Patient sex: F
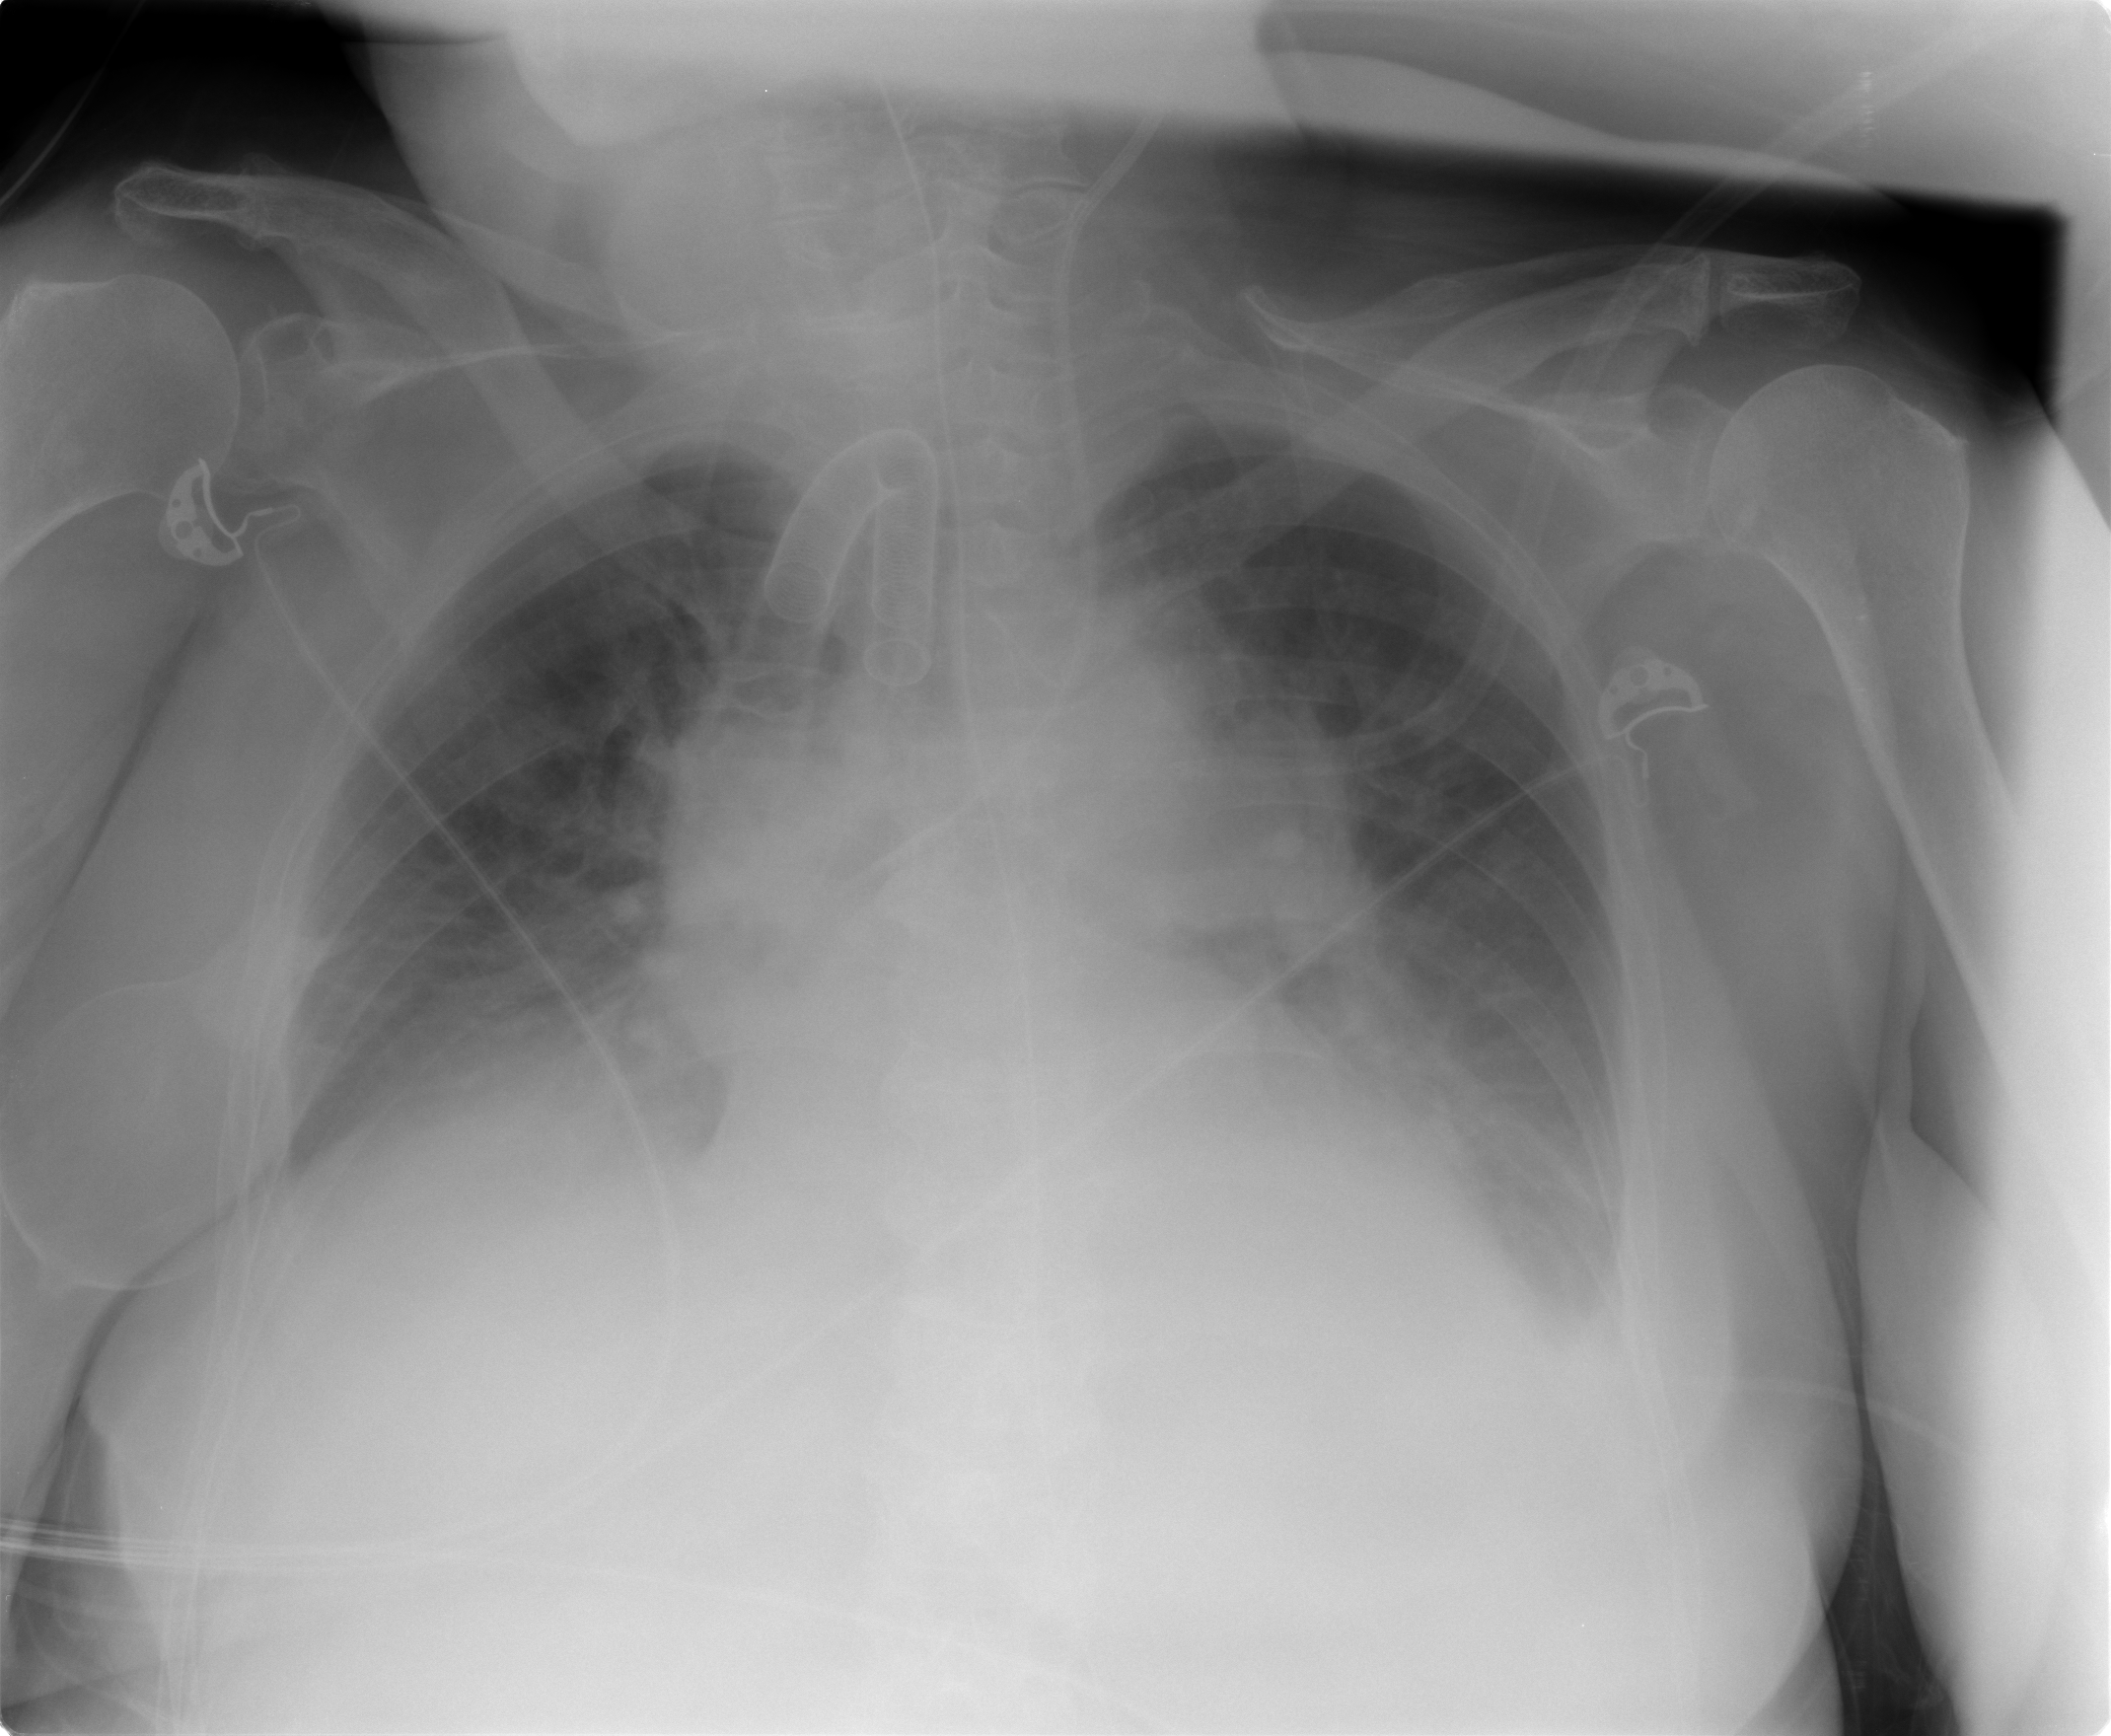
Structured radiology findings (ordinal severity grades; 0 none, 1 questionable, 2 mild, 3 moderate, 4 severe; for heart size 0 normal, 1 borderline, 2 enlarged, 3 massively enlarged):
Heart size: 2
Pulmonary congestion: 3
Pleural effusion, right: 3
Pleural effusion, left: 2
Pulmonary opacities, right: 0
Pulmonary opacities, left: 0
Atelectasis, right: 3
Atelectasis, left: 2